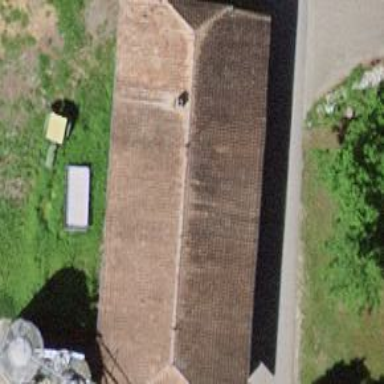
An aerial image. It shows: Rural barn.